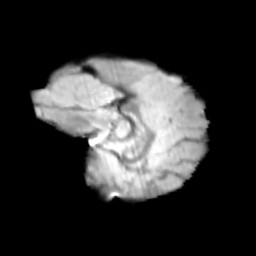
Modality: T2w
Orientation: sagittal
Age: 12
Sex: male
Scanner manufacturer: siemens
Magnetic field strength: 3 T
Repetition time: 3.8 s
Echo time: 0.07 s